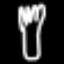
Label: fork